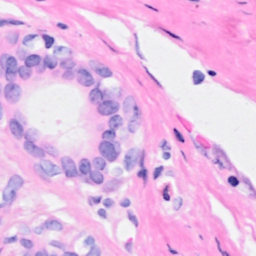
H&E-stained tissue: Breast